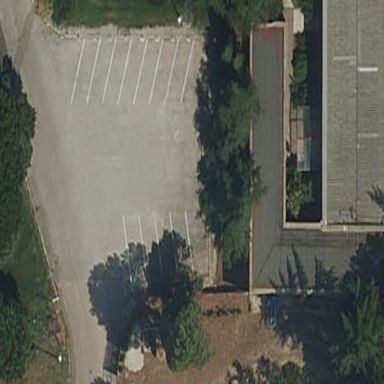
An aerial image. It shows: Parking area with surface.